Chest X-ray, AP view. Patient: 59 years old, sex M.
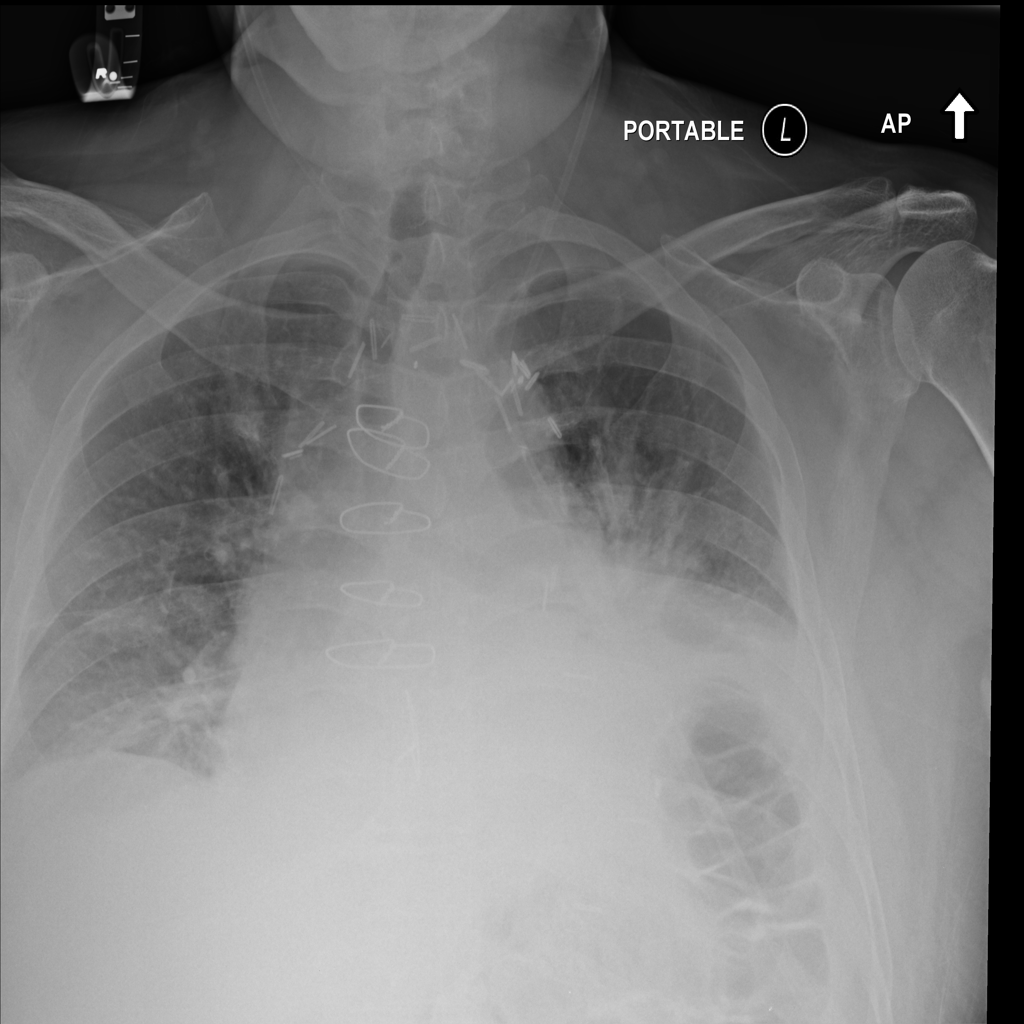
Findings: Infiltration